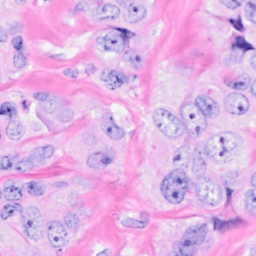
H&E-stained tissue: Breast